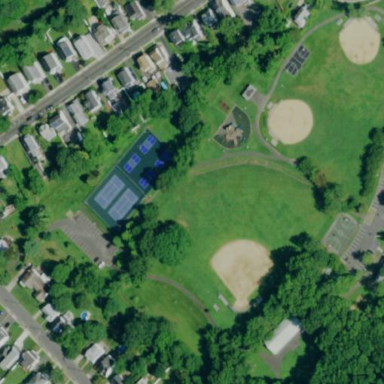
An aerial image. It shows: Baseball pitch for leisure and sports activities.